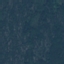
Land use / land cover: Forest